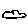
Label: cloud